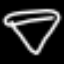
Label: diamond